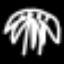
Label: palm tree